Interaction volume radius: 5 \u00c5
Interaction volume height: 15 \u00c5
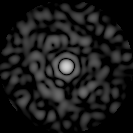
Disorder parameter: 0.7741